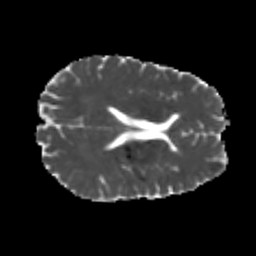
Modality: MD
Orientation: axial
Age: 21
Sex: male
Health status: healthy
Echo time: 0.074 s